Question: I've integrated YouTrack with GitHub, I have hook set up on git hub, I can run commands on youtrack from git commit messages. I've also integrated IntelliJ with GitHub, so I see issues' ids as YouTrack links like this:

I wonder, can I configure something similar on GitHub? Can it create links from my issues' ids?
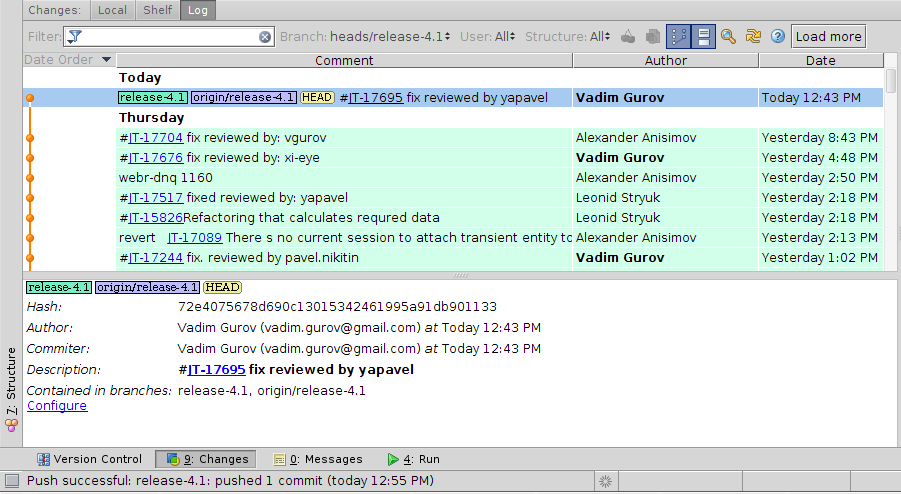
Answer: Unfortunately not. This is something GitHub would have to implement themselves and isn't available as an API method.